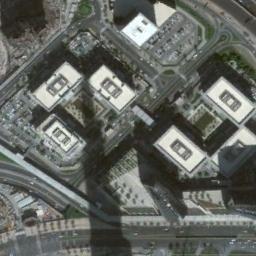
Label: commercial_area